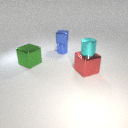
large red metal cube to the right of large green metal cube